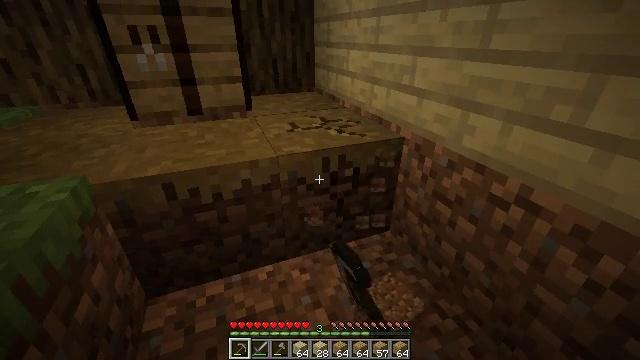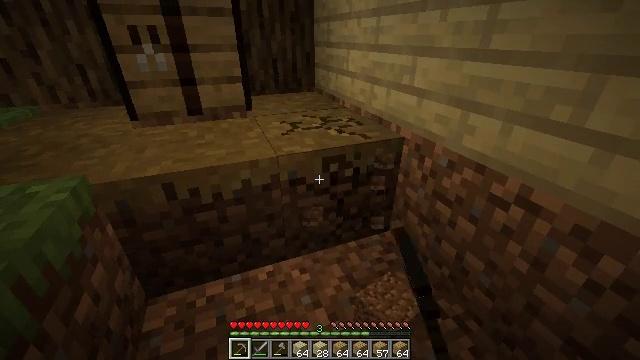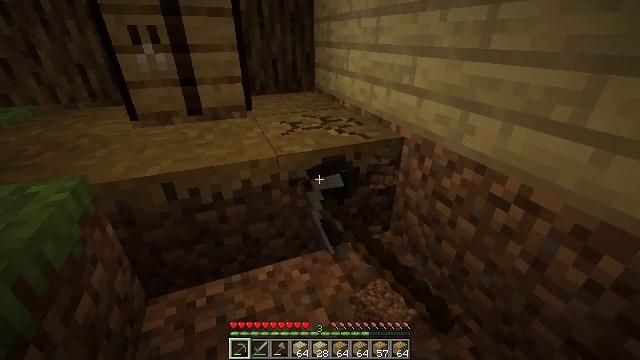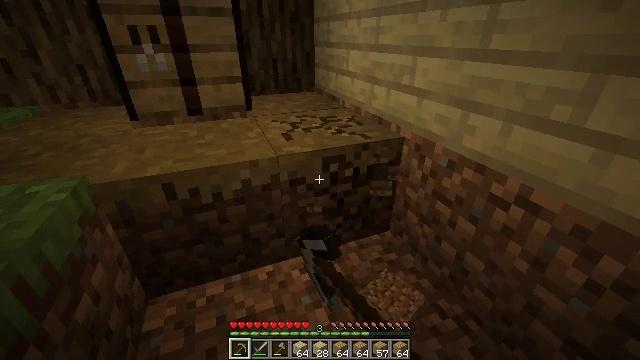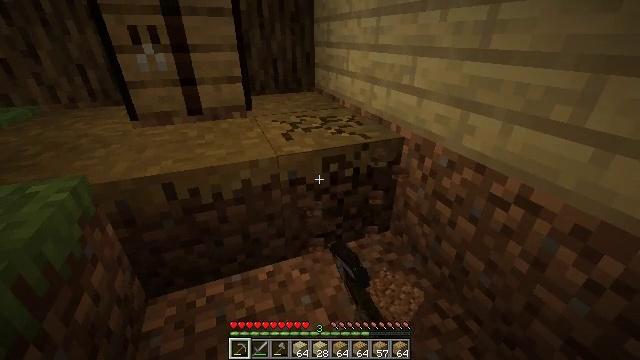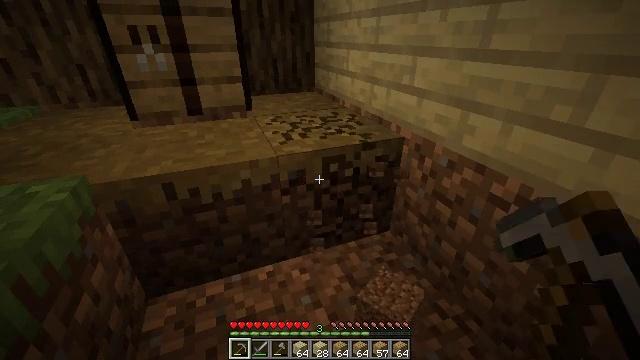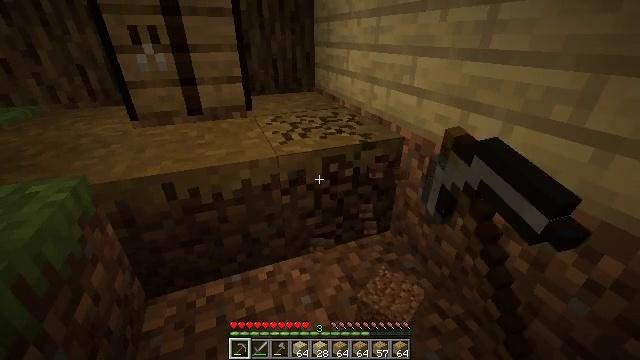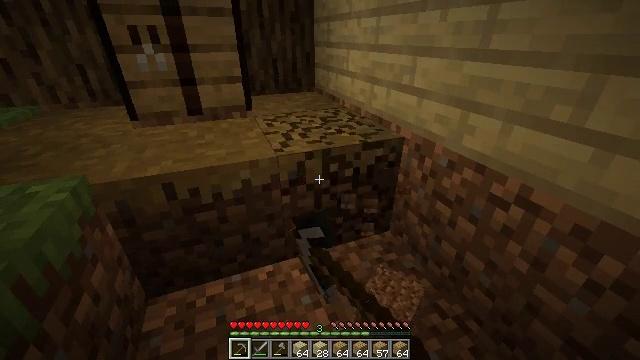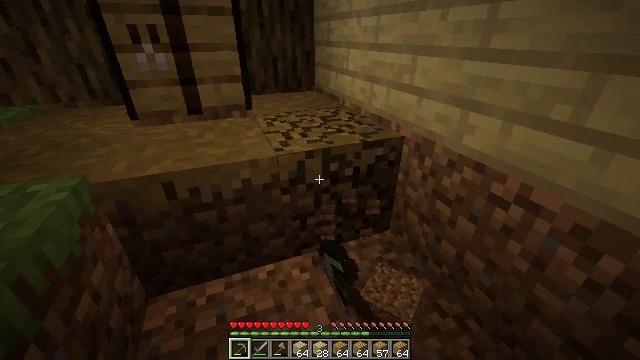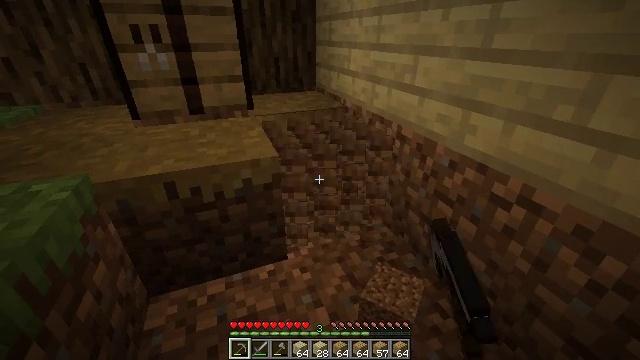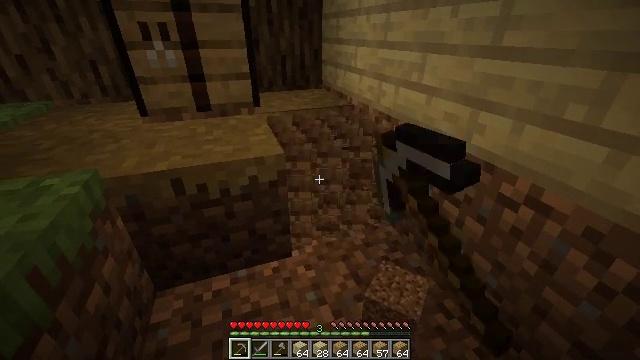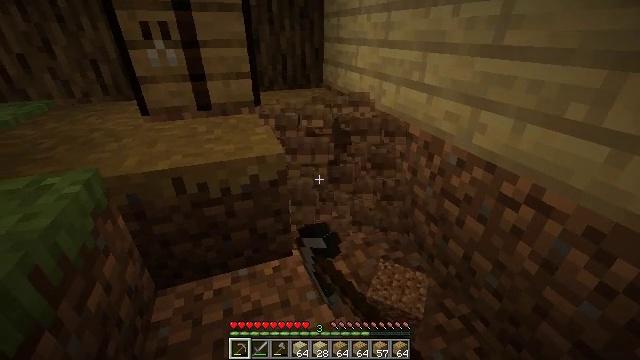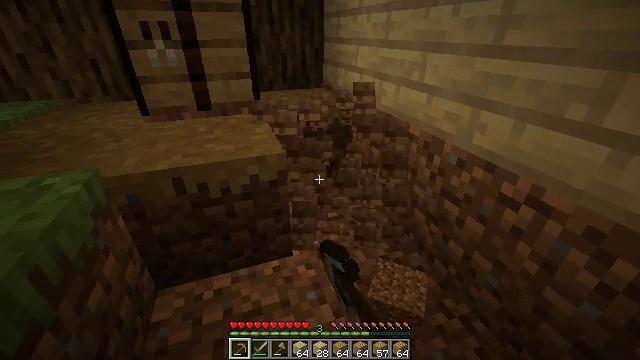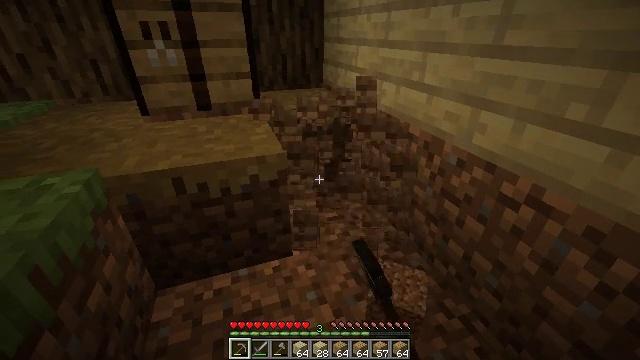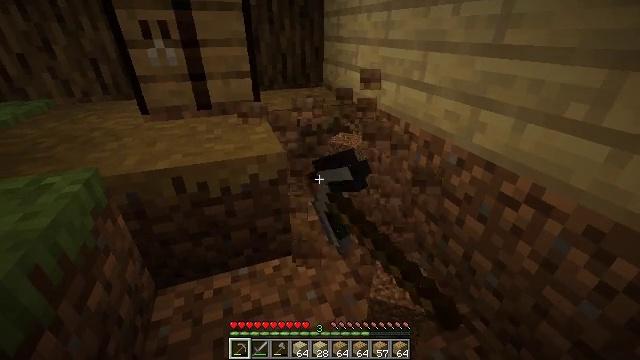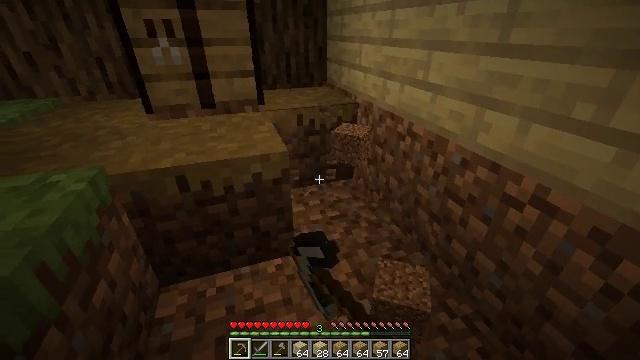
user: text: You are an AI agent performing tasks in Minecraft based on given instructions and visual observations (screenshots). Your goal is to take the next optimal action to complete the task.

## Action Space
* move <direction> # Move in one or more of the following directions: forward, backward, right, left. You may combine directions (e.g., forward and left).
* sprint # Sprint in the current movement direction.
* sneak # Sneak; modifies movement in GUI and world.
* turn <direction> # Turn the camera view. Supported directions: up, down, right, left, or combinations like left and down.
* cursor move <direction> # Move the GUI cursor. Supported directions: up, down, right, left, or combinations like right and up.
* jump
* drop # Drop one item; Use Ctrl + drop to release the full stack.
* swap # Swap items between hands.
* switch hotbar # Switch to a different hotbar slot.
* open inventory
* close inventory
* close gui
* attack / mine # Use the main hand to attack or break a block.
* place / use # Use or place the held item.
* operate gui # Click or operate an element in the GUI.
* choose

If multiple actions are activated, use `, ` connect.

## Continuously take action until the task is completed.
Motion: motion action
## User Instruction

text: Dig the grass path to transform it.
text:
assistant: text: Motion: attack / mine
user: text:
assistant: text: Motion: attack / mine
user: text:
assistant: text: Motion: attack / mine
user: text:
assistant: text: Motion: attack / mine
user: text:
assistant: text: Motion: attack / mine
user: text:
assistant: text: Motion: attack / mine
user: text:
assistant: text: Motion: attack / mine
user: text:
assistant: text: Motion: attack / mine
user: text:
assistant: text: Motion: attack / mine
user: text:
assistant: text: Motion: turn left, attack / mine
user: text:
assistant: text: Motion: attack / mine
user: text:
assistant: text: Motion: attack / mine
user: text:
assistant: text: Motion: attack / mine
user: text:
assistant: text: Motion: attack / mine
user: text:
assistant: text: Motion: attack / mine
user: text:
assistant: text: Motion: turn left, attack / mine
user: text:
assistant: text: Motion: turn left, attack / mine
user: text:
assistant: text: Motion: turn left, attack / mine
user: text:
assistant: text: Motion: turn left, attack / mine
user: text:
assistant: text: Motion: attack / mine
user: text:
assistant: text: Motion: turn left, attack / mine
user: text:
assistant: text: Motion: attack / mine
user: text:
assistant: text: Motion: attack / mine
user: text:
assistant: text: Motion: attack / mine
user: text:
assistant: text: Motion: attack / mine
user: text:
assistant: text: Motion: attack / mine
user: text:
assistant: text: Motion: attack / mine
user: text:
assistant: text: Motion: attack / mine
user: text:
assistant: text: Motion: attack / mine
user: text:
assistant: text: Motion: attack / mine